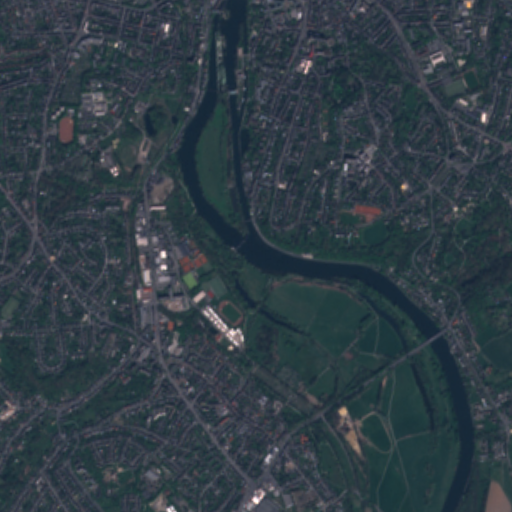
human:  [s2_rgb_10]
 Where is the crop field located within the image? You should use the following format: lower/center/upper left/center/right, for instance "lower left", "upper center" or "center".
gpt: The crop field is located in the lower right of the image.
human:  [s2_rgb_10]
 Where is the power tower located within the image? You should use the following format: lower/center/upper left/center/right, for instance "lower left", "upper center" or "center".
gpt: The power tower is located in the lower left of the image.
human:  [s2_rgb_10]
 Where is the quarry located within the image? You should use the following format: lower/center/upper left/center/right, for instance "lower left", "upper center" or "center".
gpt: The quarry is located in the upper left of the image.
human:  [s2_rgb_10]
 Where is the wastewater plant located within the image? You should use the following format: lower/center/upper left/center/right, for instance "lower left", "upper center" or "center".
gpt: The wastewater plant is located in the lower right of the image.
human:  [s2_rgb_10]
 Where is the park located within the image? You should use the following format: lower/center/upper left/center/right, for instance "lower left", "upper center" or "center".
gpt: There is no park in the image.